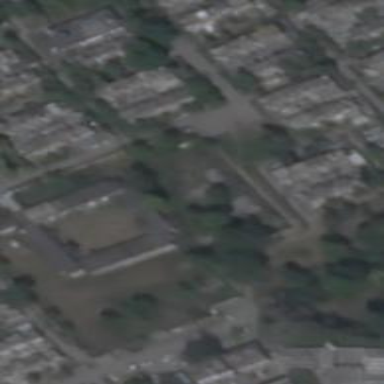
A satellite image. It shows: School.